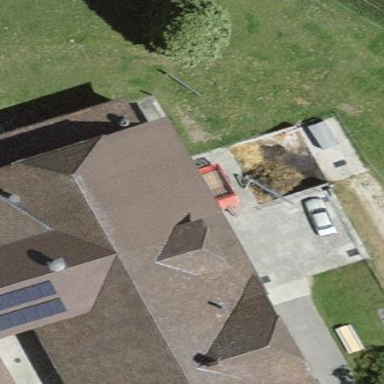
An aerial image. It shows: Farm building.